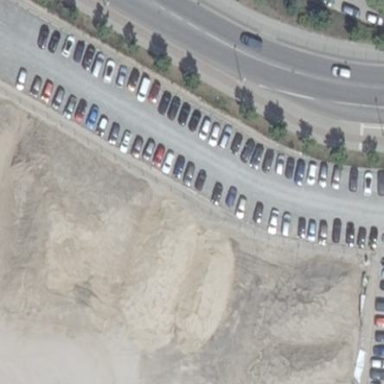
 designated for park and ride services for trains."